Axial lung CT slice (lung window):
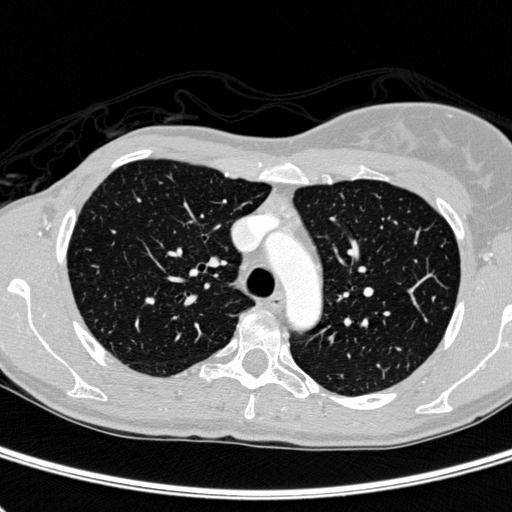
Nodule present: no